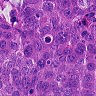
Metastatic tissue present: yes